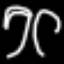
Label: palm tree